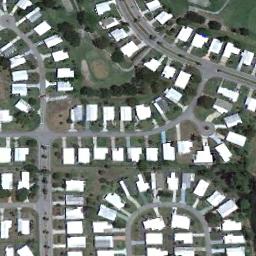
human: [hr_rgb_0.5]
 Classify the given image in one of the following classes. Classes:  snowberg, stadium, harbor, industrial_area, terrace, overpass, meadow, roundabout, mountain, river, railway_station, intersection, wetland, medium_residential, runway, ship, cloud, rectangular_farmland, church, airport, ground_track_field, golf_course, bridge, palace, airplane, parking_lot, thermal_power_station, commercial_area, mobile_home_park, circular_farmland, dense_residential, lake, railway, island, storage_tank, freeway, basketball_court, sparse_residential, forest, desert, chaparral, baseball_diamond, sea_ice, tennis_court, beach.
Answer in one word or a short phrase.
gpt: mobile_home_park